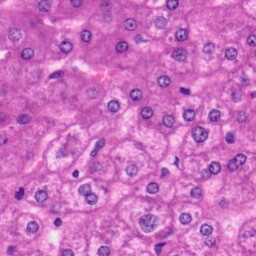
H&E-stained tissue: Liver